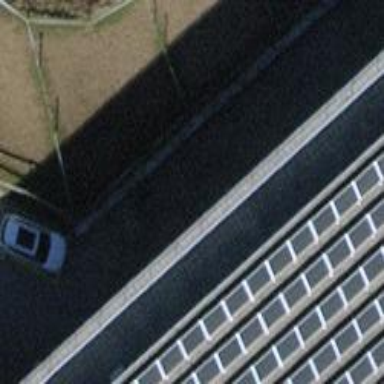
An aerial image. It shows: Bicycle parking area with asphalt surface. The parking area is equipped with bike racks.